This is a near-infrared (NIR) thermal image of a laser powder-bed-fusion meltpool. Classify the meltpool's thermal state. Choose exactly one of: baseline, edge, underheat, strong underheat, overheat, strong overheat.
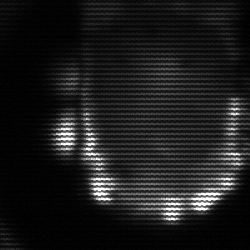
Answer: baseline